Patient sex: M
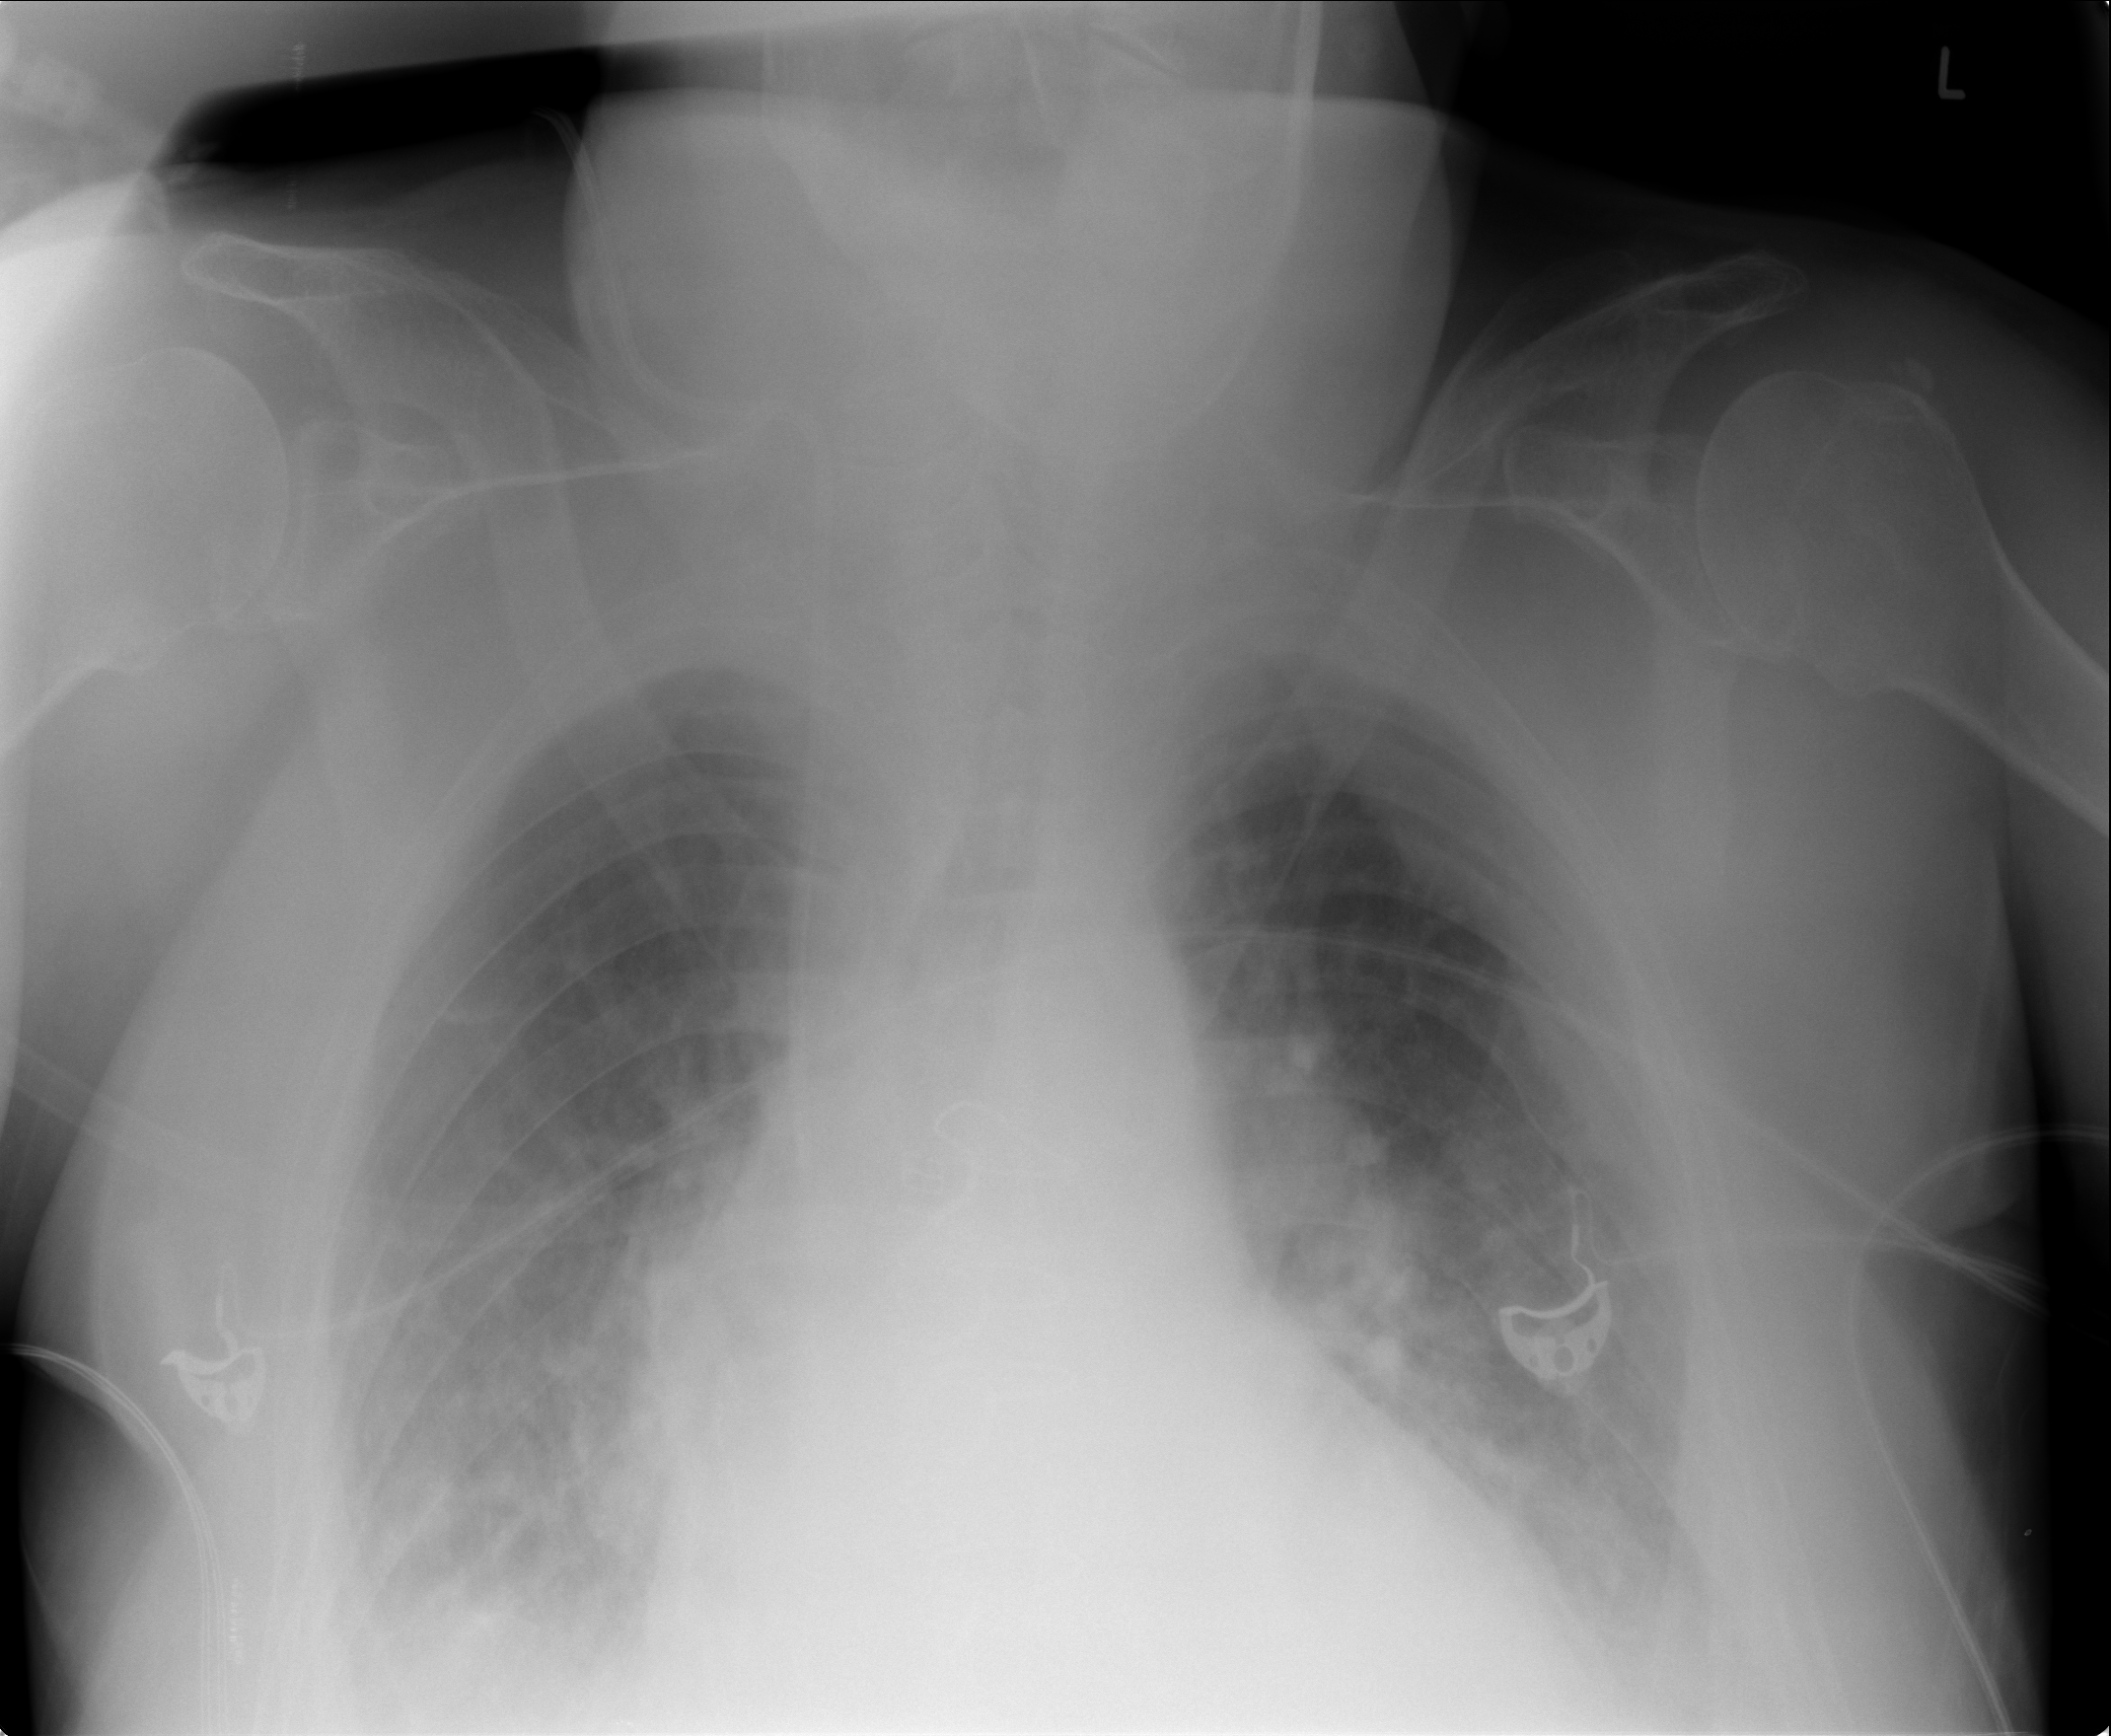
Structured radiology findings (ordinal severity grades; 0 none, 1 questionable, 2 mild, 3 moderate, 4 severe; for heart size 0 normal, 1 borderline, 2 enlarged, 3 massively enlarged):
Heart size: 2
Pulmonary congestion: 2
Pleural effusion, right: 1
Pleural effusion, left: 1
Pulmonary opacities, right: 0
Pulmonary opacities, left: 0
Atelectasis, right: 2
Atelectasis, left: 2